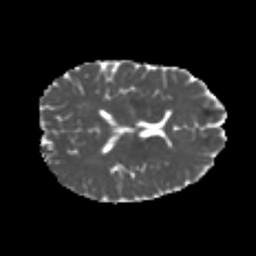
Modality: MD
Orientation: axial
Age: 23
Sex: female
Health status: healthy
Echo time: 0.074 s